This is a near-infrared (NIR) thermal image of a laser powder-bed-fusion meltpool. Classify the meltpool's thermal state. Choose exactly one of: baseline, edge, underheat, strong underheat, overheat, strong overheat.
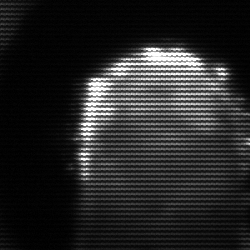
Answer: baseline